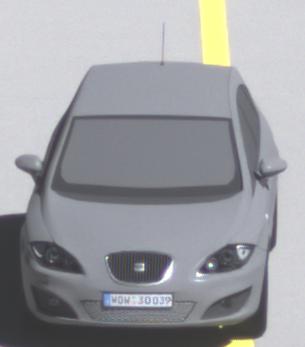
Make: SEAT
Model: Leon 1.4
Detailed model: Leon (1P)
Model produced from: 2009/04
Model produced until: 2010/08
Doors: 5
Color: gray
Road condition: dry road
Daytime: morning or afternoon
Contrast: high contrast